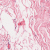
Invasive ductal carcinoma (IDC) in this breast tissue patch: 0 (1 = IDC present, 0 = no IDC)